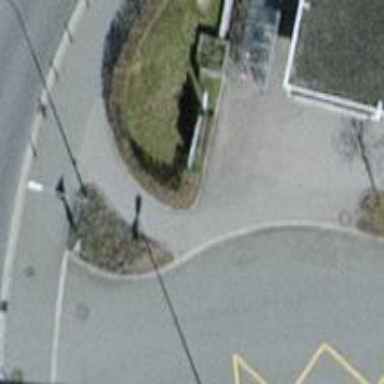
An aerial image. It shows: Bicycle parking area with wall loops.